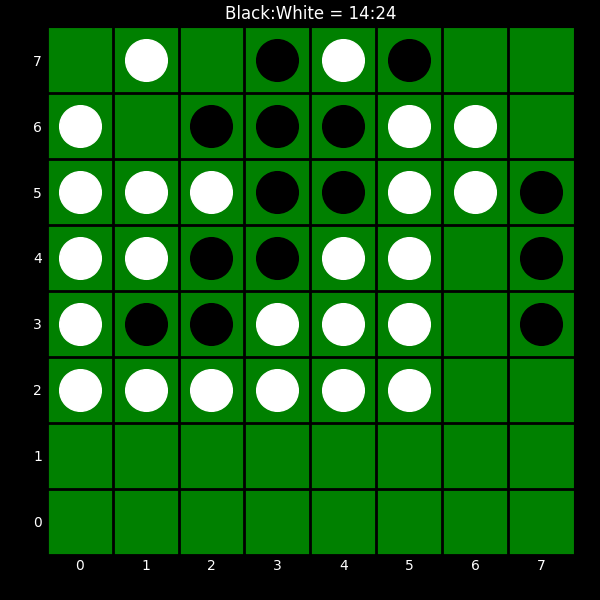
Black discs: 14
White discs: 24